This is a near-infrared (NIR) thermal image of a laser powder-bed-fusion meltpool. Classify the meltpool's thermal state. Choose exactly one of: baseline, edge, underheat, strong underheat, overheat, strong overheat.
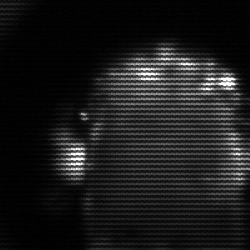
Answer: baseline